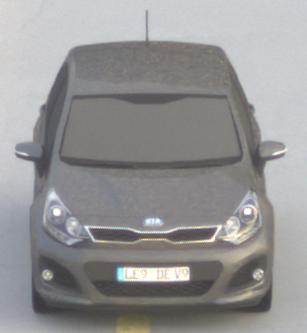
Make: KIA
Model: Rio 1.2
Detailed model: Rio (UB)
Model produced from: 2011/09
Model produced until: 2015/01
Doors: 3
Color: gray
Road condition: dry road
Daytime: sunrise or sunset
Contrast: low contrast